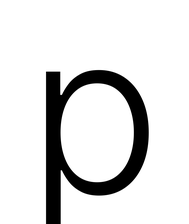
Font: Inter_Light